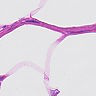
Metastatic tissue present: no